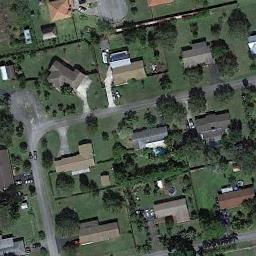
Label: medium_residential